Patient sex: F
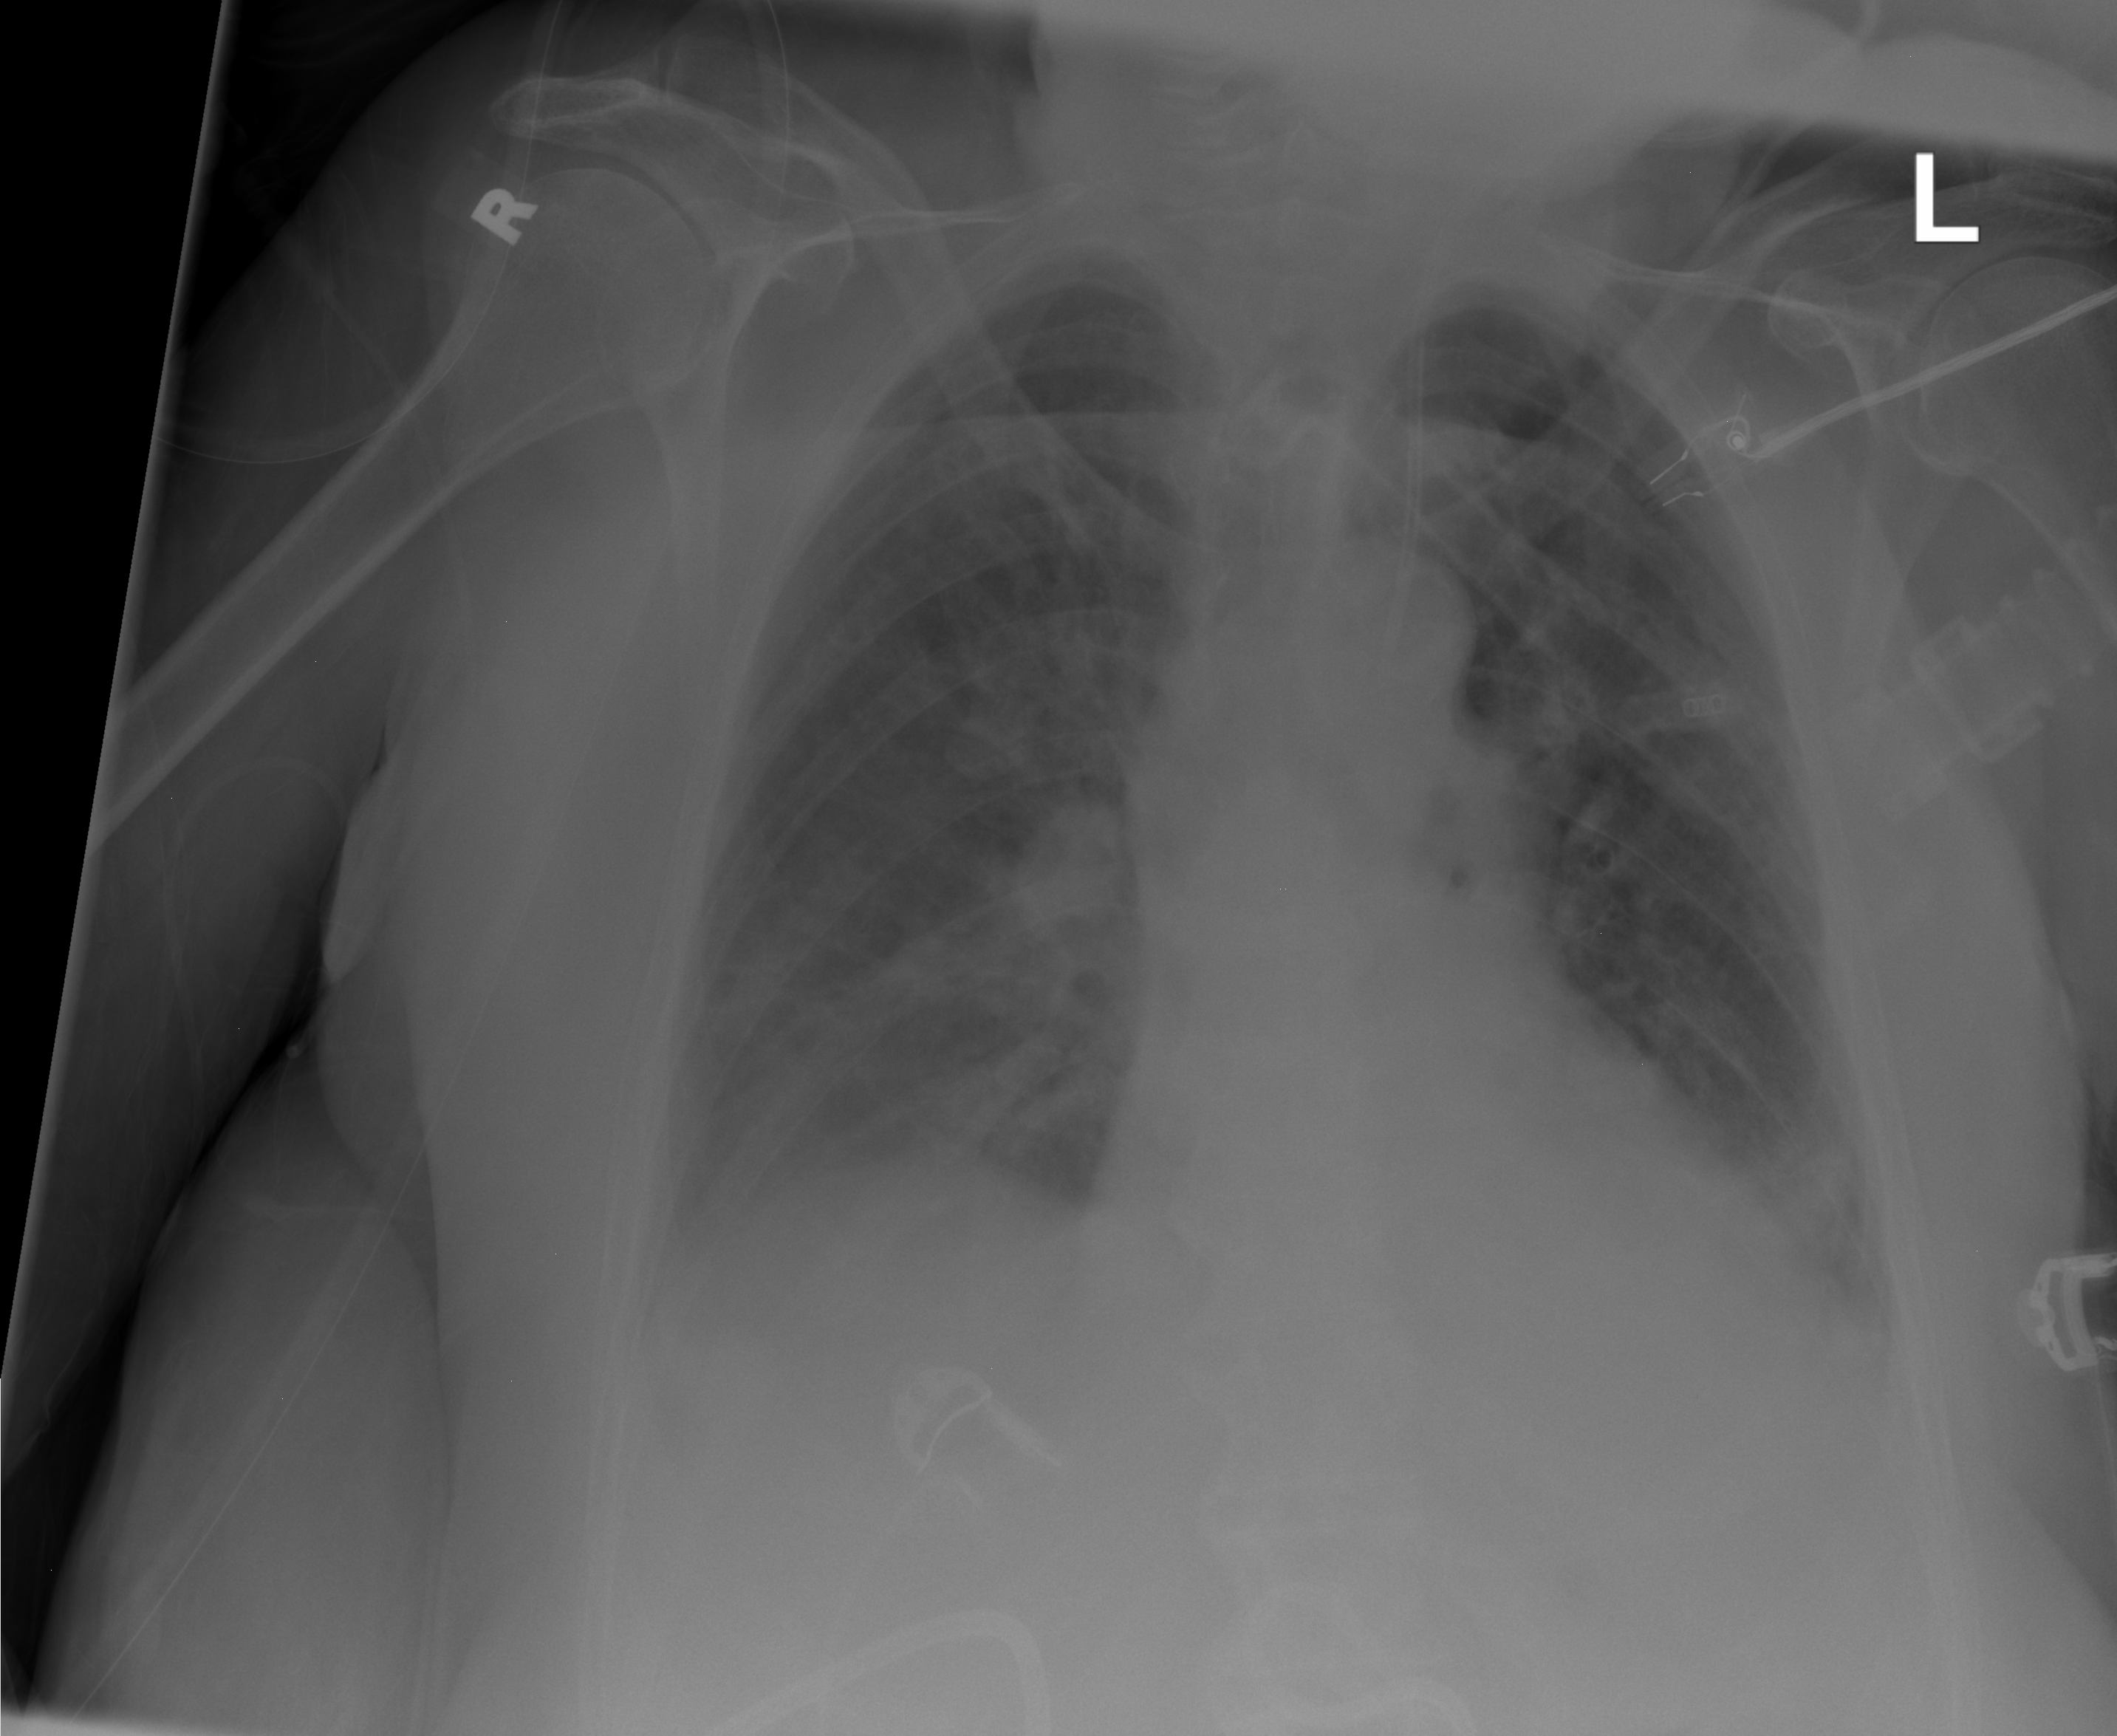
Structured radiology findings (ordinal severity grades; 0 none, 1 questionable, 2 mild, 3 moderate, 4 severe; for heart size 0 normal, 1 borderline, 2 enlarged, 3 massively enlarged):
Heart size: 0
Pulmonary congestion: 2
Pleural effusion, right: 2
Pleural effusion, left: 2
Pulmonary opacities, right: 2
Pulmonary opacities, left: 2
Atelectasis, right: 2
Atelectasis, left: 2